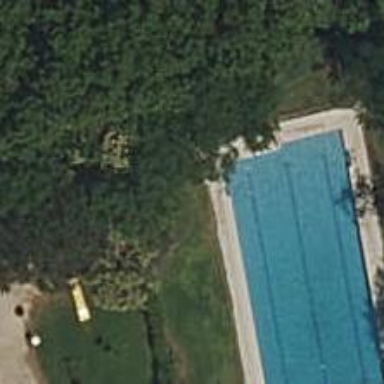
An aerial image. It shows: Swimming pool area designated for leisure and sports activities.